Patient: sex F, age 59
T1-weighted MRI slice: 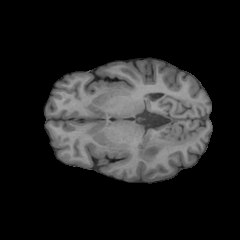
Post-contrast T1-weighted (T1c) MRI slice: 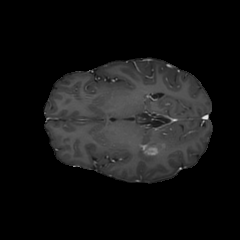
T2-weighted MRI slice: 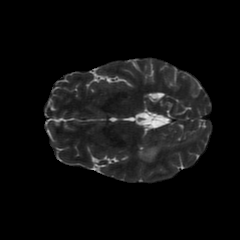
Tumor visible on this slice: yes
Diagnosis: Glioblastoma, IDH-wildtype
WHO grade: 4